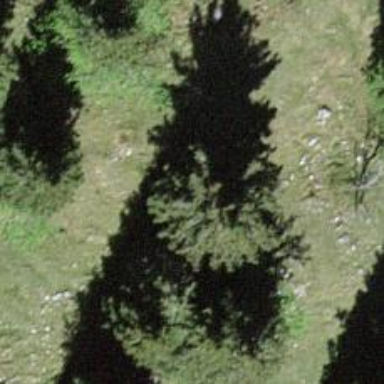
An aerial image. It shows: Needle-leaved tree in natural setting.